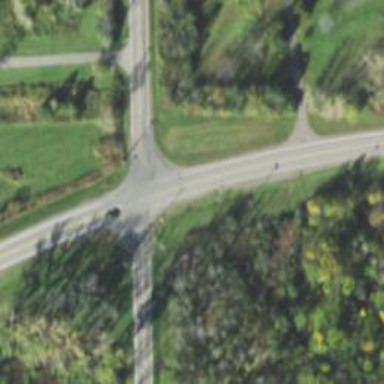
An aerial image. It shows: Road with stop sign.